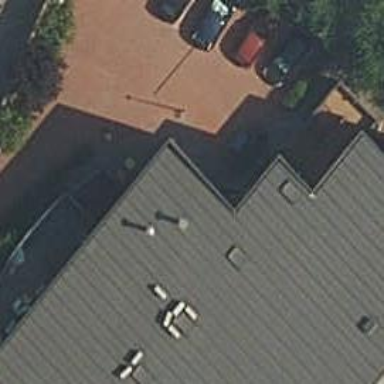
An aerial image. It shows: Kindergarten.